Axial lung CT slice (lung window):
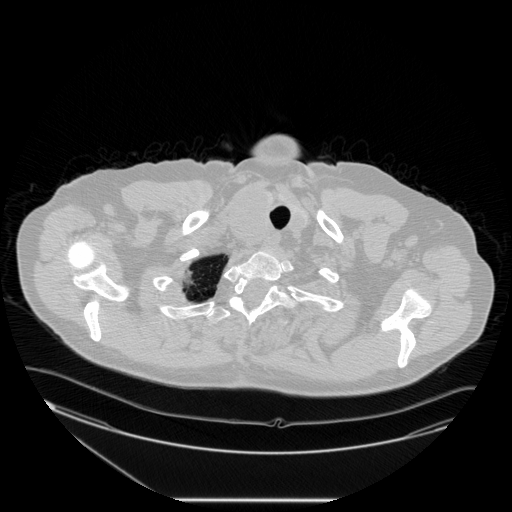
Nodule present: no